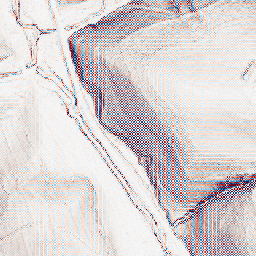
Category: wavelet
Decomposition family: wavelet_biorthogonal
Decomposition parameters: wavelet: bior1.3
level: 1
Upsampling method: area
Upsampling parameters: scale: 8
Upsampling scale: 8